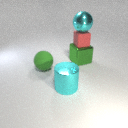
large green metal cube below small red rubber cube